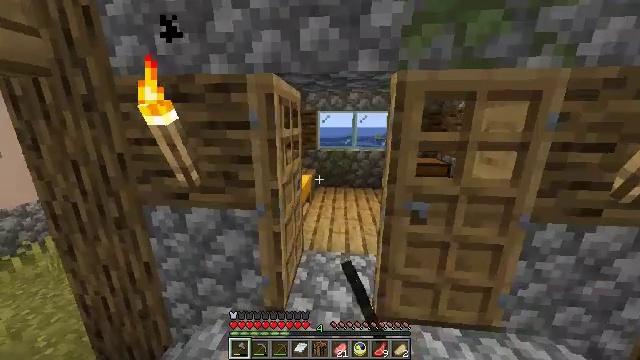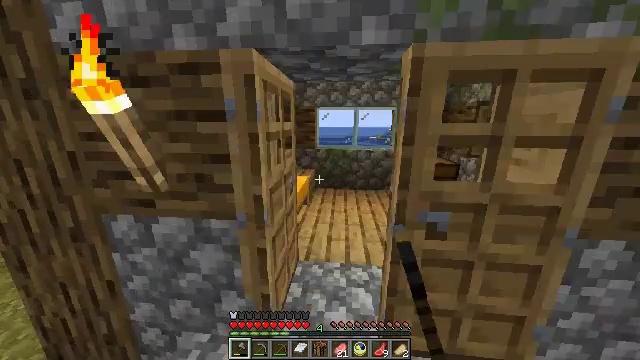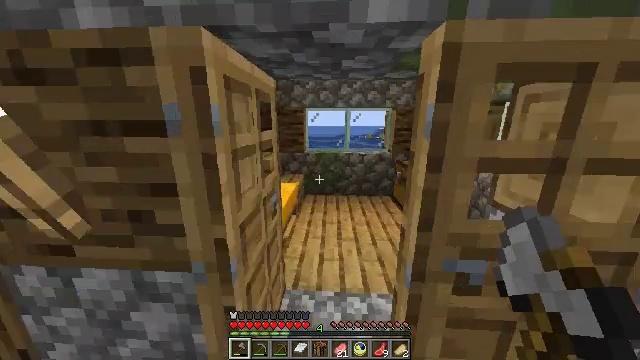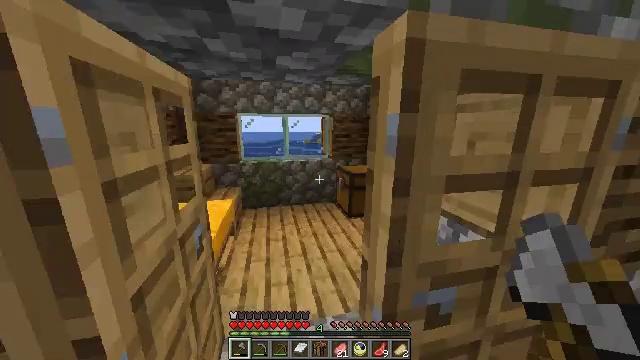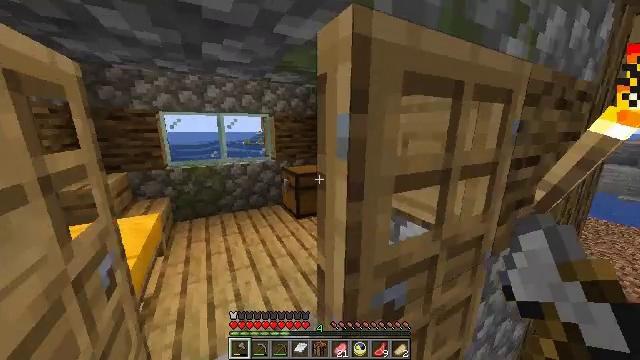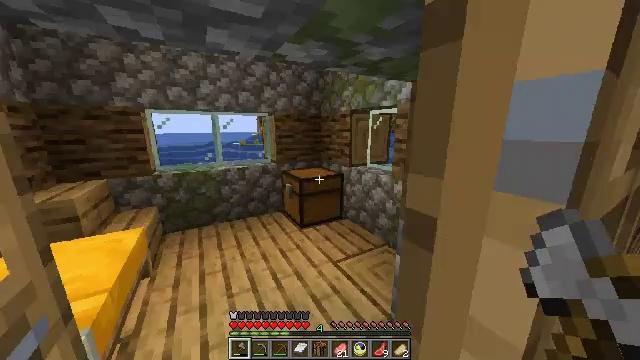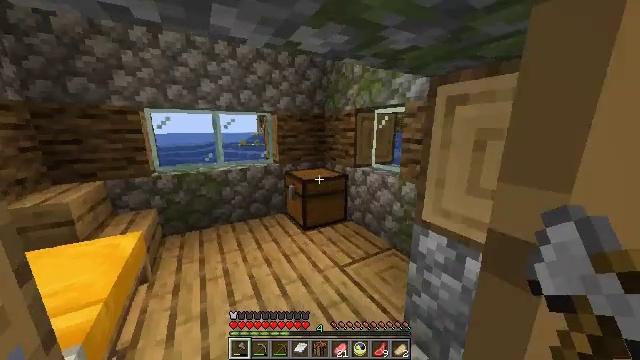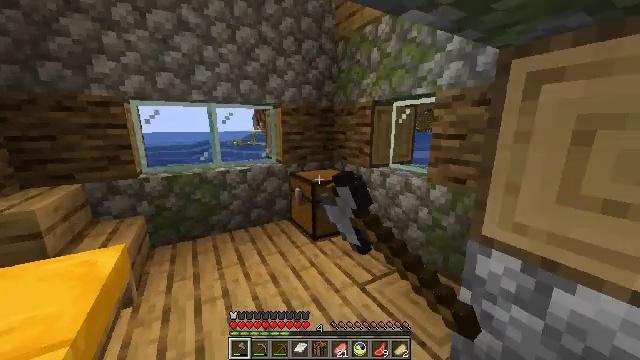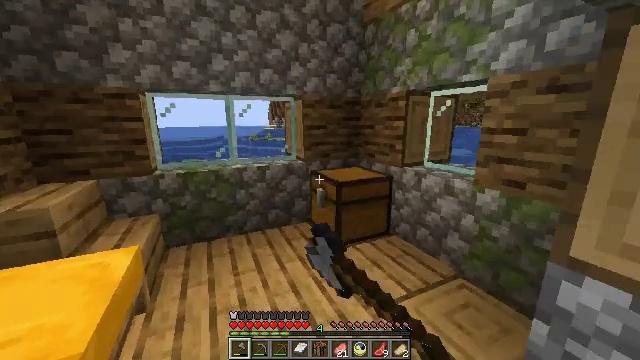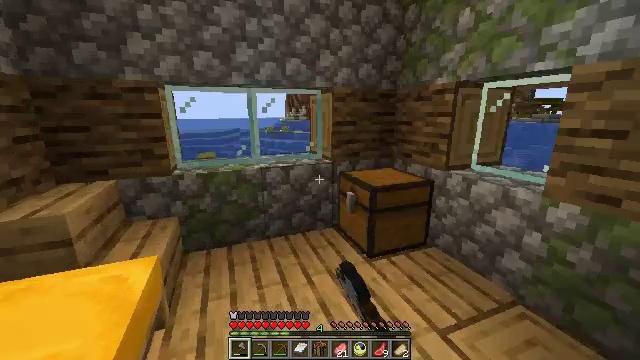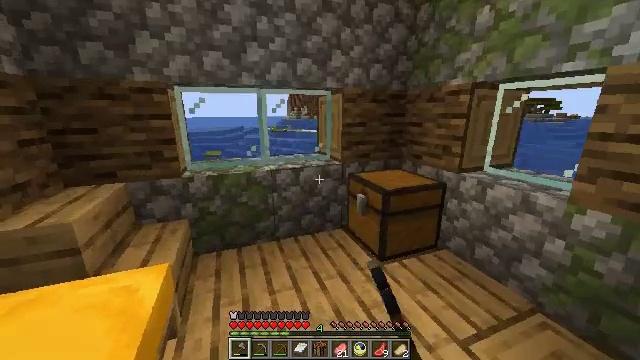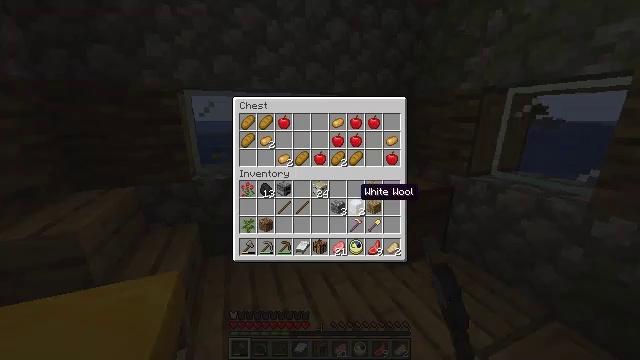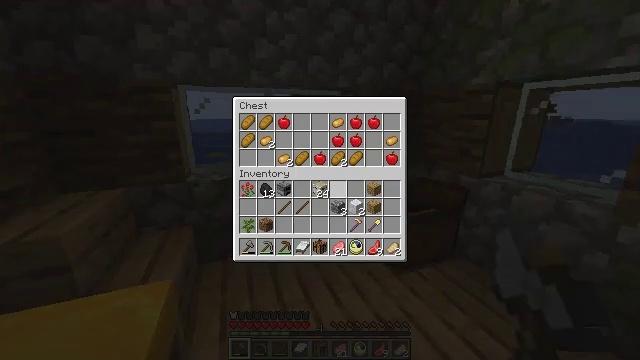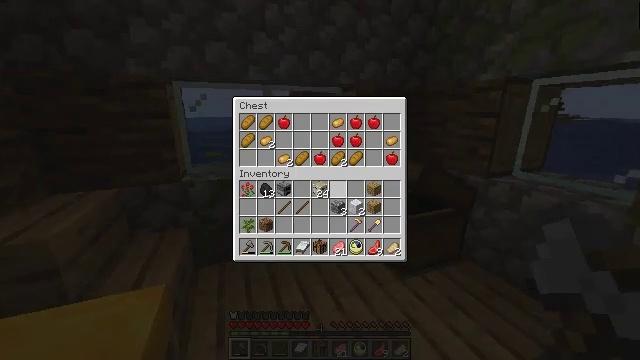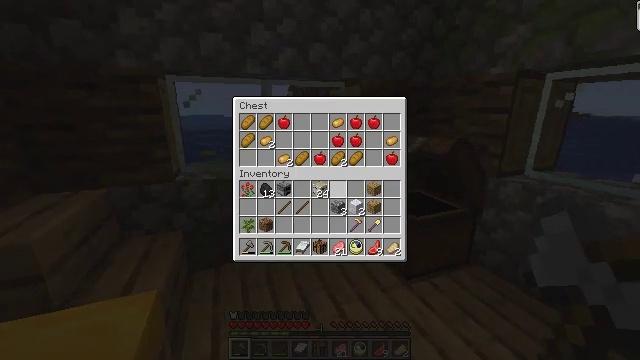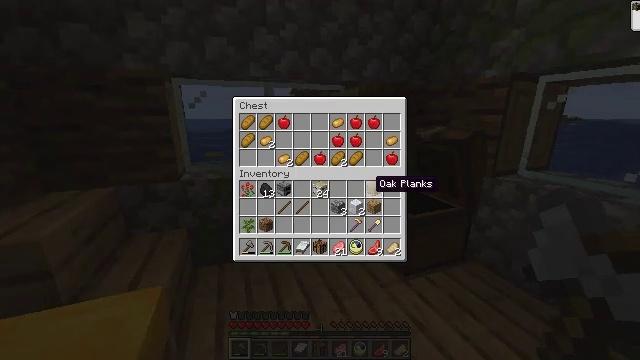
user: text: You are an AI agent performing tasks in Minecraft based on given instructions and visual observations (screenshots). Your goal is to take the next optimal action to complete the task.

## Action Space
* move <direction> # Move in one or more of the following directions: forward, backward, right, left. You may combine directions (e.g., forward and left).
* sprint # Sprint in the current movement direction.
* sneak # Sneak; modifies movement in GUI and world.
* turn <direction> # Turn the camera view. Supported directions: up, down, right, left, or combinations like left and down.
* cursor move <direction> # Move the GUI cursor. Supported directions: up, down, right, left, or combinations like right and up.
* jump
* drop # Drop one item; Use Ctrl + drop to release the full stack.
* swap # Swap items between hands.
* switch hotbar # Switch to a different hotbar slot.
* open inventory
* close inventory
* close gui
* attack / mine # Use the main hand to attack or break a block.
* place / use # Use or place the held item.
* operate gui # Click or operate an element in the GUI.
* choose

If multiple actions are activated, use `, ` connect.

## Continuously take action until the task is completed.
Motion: motion action
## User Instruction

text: Collect books by breaking the bookshelf.
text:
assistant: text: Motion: move forward, sprint, use / place
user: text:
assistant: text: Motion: move forward, sprint, turn right, use / place
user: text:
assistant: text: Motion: move forward, sprint, turn right and up
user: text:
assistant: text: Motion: move forward, sprint, turn right
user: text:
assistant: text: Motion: move forward, sprint, turn right
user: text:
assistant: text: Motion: move forward, sprint, use / place
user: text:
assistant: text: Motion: move forward, sprint, use / place
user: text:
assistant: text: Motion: move forward and move left, sprint, turn left
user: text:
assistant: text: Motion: move forward and move left, sprint, turn left and down
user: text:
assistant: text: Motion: move forward and move left, sprint
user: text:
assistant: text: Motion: move forward and move left, sprint, cursor move right and down, open gui
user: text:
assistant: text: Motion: move forward, cursor move left and up, choose
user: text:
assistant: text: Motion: choose
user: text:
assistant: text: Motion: cursor move right and down, choose
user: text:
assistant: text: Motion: cursor move right
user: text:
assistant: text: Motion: cursor move right
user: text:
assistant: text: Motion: no_op
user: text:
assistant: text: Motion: no_op
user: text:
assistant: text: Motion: no_op
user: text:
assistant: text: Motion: cursor move down
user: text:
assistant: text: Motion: no_op
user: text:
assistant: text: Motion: no_op
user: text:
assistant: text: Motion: sneak, cursor move left and up
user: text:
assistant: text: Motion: sneak, cursor move left and up
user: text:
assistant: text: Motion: sneak, cursor move up
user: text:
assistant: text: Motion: sneak
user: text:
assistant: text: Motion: sneak, cursor move up
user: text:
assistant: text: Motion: sneak, cursor move up
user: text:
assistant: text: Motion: sneak, operate gui
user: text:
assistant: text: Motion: sneak, operate gui